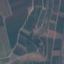
Land use / land cover: PermanentCrop